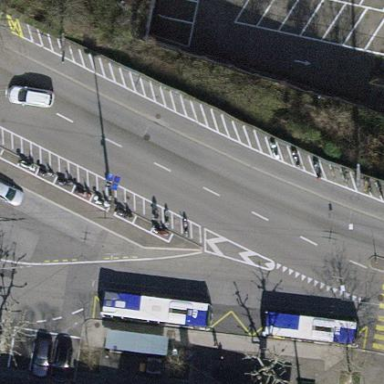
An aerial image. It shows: Motorcycle parking facility.